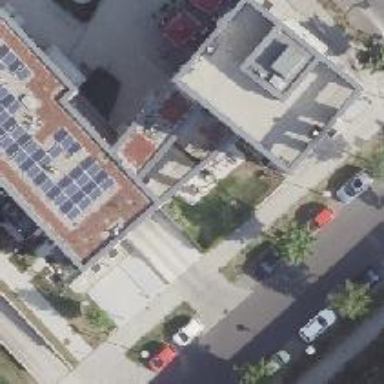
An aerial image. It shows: Parking entrance.